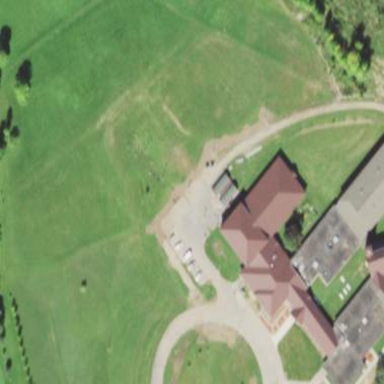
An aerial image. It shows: School building.